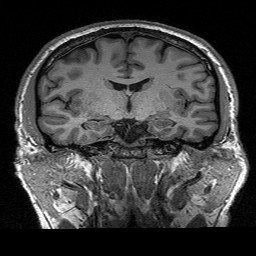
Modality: T1w
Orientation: sagittal
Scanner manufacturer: siemens
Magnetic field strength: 3 T